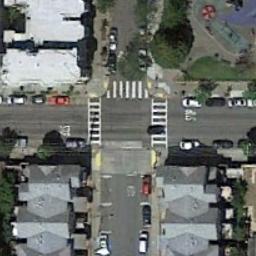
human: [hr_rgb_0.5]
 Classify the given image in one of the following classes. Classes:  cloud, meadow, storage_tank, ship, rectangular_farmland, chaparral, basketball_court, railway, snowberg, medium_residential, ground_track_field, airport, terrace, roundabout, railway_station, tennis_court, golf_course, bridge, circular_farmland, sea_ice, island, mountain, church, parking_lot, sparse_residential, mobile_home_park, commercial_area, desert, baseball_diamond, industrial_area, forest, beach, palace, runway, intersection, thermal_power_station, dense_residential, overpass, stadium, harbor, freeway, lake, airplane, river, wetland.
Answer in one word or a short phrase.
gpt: intersection